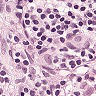
Metastatic tissue present: no